Current action and preconditions to check: trajectory_clear

Your task: For each precondition in the list above, predict whether it will hold at this action.

Consider the current scene as observed from the mobile robot's camera, and analyze the predicted future states of all dynamic agents (e.g., people, animals, vehicles, or any moving entities) within the NEXT SECOND.

IMPORTANT: Only answer "very likely" if you are absolutely certain—based on strong, clear evidence—that a dynamic agent will violate the precondition in the predicted future state. Do NOT answer "very likely" for unlikely, ambiguous, or low-probability risks.

Ask yourself for each precondition: Is there a high probability, with clear and convincing evidence, that the predicted future states of any dynamic agent will interfere with the predicted future state of the currently executing action within the NEXT SECOND, causing that precondition to fail?

Assess the risk level based on these predictions. Use "likely" or "very likely" if motions create a clear risk of interference.

Use "neutral" or "improbable" if agents are nearby but their predicted paths are clearly diverging or non-conflicting.

Failure Risk Categories: "very improbable", "improbable", "neutral", "likely", "very likely"

Answer Format: Output ONLY the probability_of_failure value from these categories: "very improbable", "improbable", "neutral", "likely", "very likely"

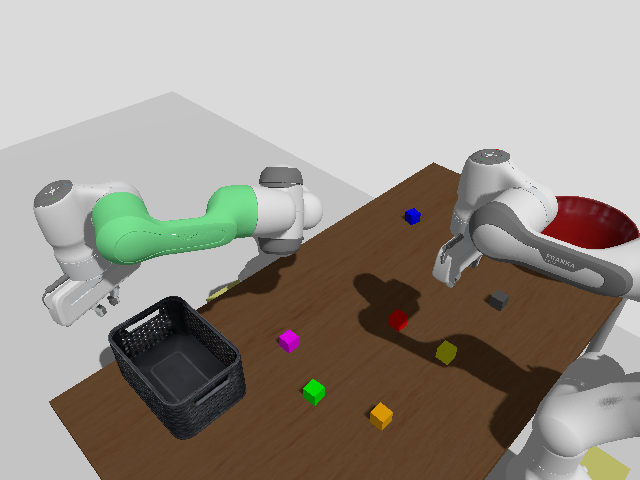

Answer: very improbable